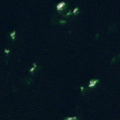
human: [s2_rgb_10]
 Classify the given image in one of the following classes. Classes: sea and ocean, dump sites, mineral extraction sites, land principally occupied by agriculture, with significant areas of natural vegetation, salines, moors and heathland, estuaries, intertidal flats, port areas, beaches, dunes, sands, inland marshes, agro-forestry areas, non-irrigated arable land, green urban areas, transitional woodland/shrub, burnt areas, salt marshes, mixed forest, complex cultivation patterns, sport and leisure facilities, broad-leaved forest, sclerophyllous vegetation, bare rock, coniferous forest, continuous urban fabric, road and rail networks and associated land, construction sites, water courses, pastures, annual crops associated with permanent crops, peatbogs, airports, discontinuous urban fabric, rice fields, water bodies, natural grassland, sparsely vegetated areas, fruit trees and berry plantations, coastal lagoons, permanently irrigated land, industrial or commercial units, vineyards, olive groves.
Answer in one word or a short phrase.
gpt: sea and ocean